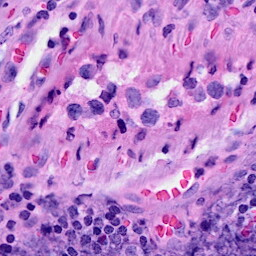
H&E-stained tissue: Breast